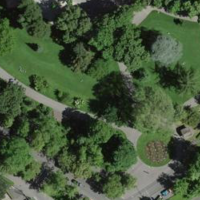
EUNIS habitat code: 53
Species observed at this site:
Certhia brachydactyla
Corvus corone
Dendrocopos major
Sylvia atricapilla
Muscicapa striata
Erithacus rubecula
Phoenicurus ochruros
Sitta europaea
Garrulus glandarius
Columba livia
Aesculus hippocastanum
Falco tinnunculus
Picus viridis
Motacilla cinerea
Cyanistes caeruleus
Alopochen aegyptiaca
Sturnus vulgaris
Chloris chloris
Ilex aquifolium
Streptopelia decaocto
Corvus frugilegus
Fringilla coelebs
Passer domesticus
Regulus ignicapilla
Cedrus deodara
Carduelis carduelis
Columba palumbus
Turdus merula
Tachymarptis melba
Hippocrepis emerus
Parus major
Turdus pilaris
Regulus regulus
Ciconia ciconia
Motacilla alba